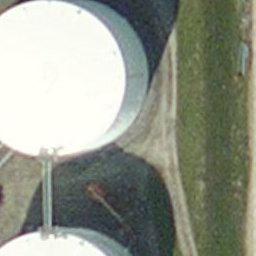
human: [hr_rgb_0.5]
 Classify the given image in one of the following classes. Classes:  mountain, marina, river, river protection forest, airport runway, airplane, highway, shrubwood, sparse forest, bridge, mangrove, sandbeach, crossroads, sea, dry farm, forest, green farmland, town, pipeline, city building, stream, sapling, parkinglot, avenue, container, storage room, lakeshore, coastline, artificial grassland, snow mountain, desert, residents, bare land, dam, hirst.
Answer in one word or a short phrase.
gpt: storage room